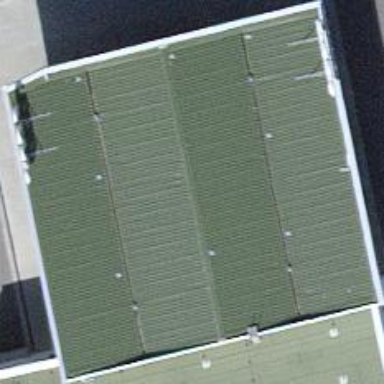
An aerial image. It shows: View of roof of building.